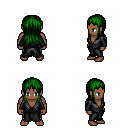
a pixel art fantasy rpg character, male body template, human, dark skin, gray robe, metal pants, green unkempt hairstyle, four views (front, back, left, right), 2x2 character sprite sheet, small pixel art, hard edges, no anti-aliasing